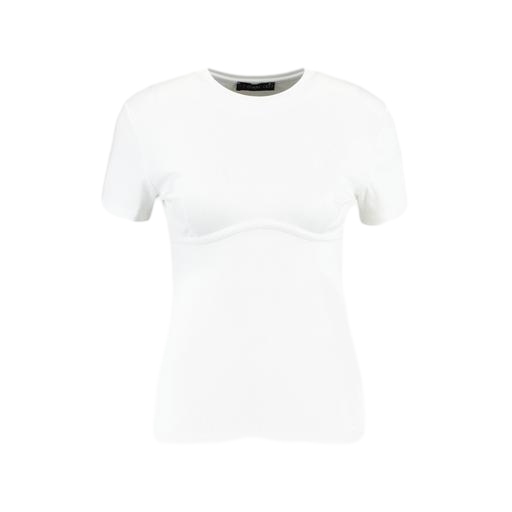
white petite t-shirt only macy, fitted tee, only white t-shirt, white background